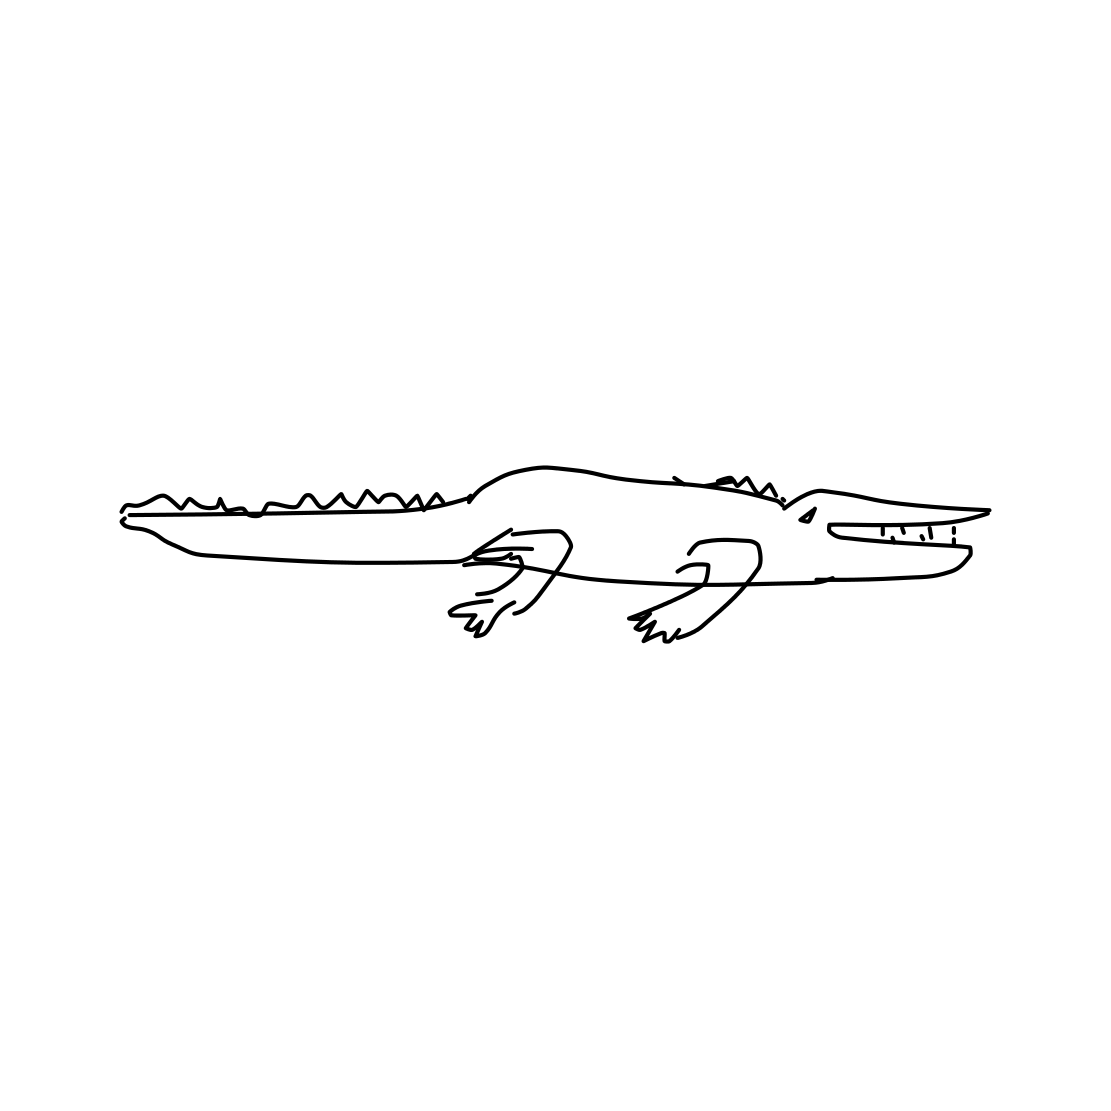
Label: crocodile